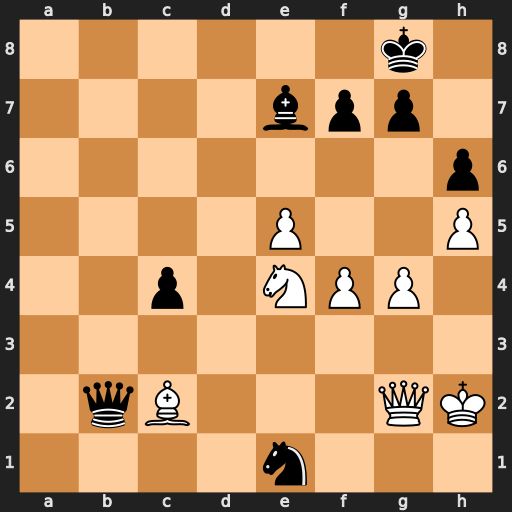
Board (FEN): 6k1/4bpp1/7p/4P2P/2p1NPP1/8/1qB3QK/4n3
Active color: w
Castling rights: -
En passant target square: -
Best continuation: Nf6+ gxf6 Bh7+ Kxh7 Qxb2